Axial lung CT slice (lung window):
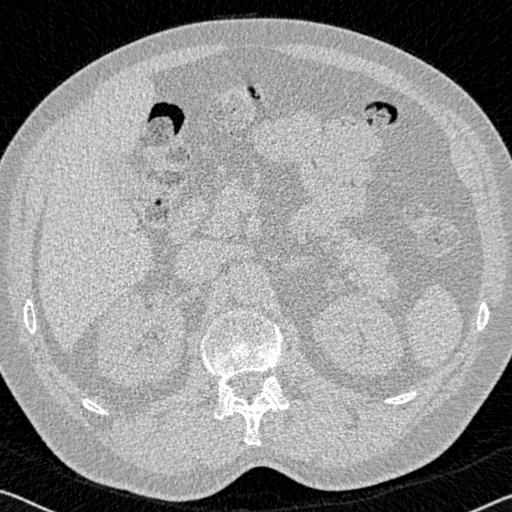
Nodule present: no